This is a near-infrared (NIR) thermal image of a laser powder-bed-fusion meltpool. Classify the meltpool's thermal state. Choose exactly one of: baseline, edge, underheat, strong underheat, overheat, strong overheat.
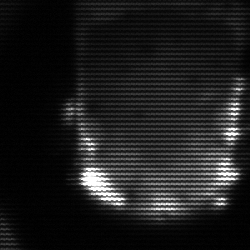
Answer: baseline